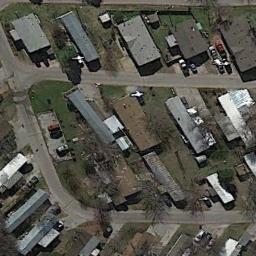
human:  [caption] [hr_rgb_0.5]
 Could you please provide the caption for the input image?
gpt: The mobile home park has some mobile homes of different sizes and some roads go through the mobile home park .

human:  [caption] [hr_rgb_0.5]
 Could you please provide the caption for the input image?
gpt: There are many cars in the mobile home park .

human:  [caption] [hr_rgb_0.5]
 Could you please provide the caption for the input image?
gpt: The mobile home park is on the grass next to the road .

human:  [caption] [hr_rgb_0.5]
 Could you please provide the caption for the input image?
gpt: There are four rows of mobile homes and three paths .

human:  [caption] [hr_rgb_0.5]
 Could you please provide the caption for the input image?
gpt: There are some brown trees and buildings on the mobile home park .